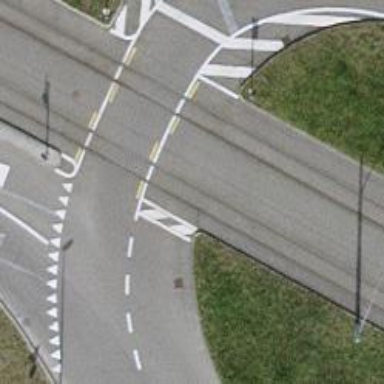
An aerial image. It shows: Road with traffic signals.